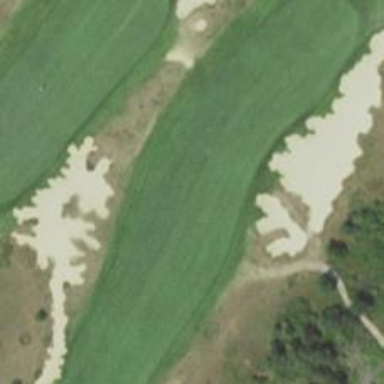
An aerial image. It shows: Golf hole.